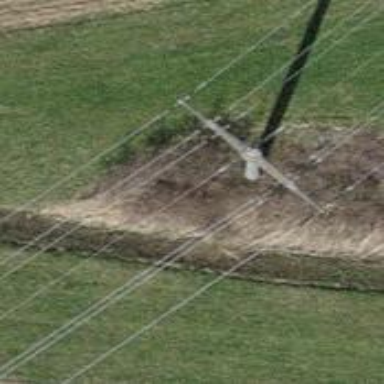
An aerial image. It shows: Power line is depicted.